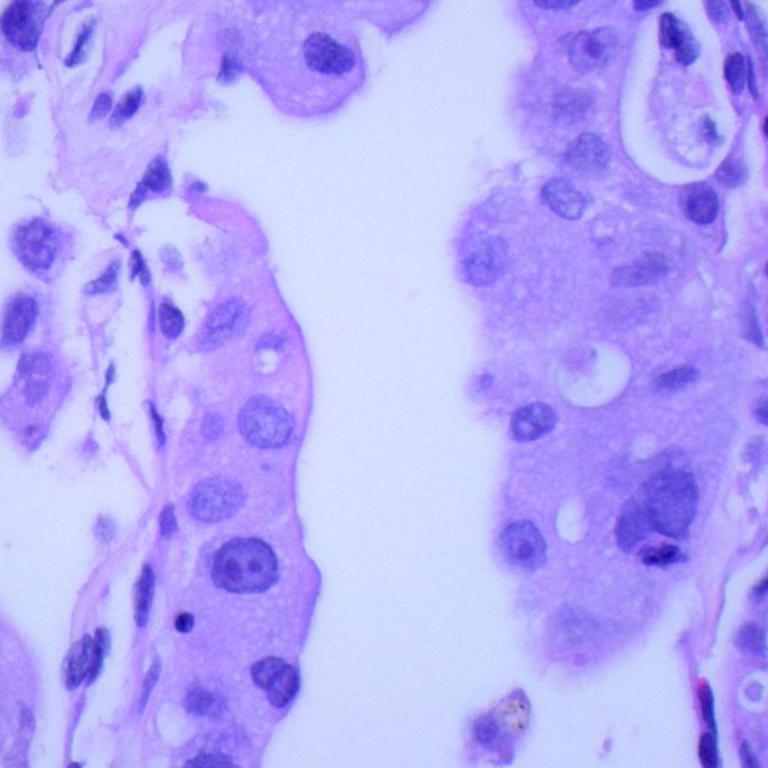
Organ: lung
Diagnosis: adenocarcinomas